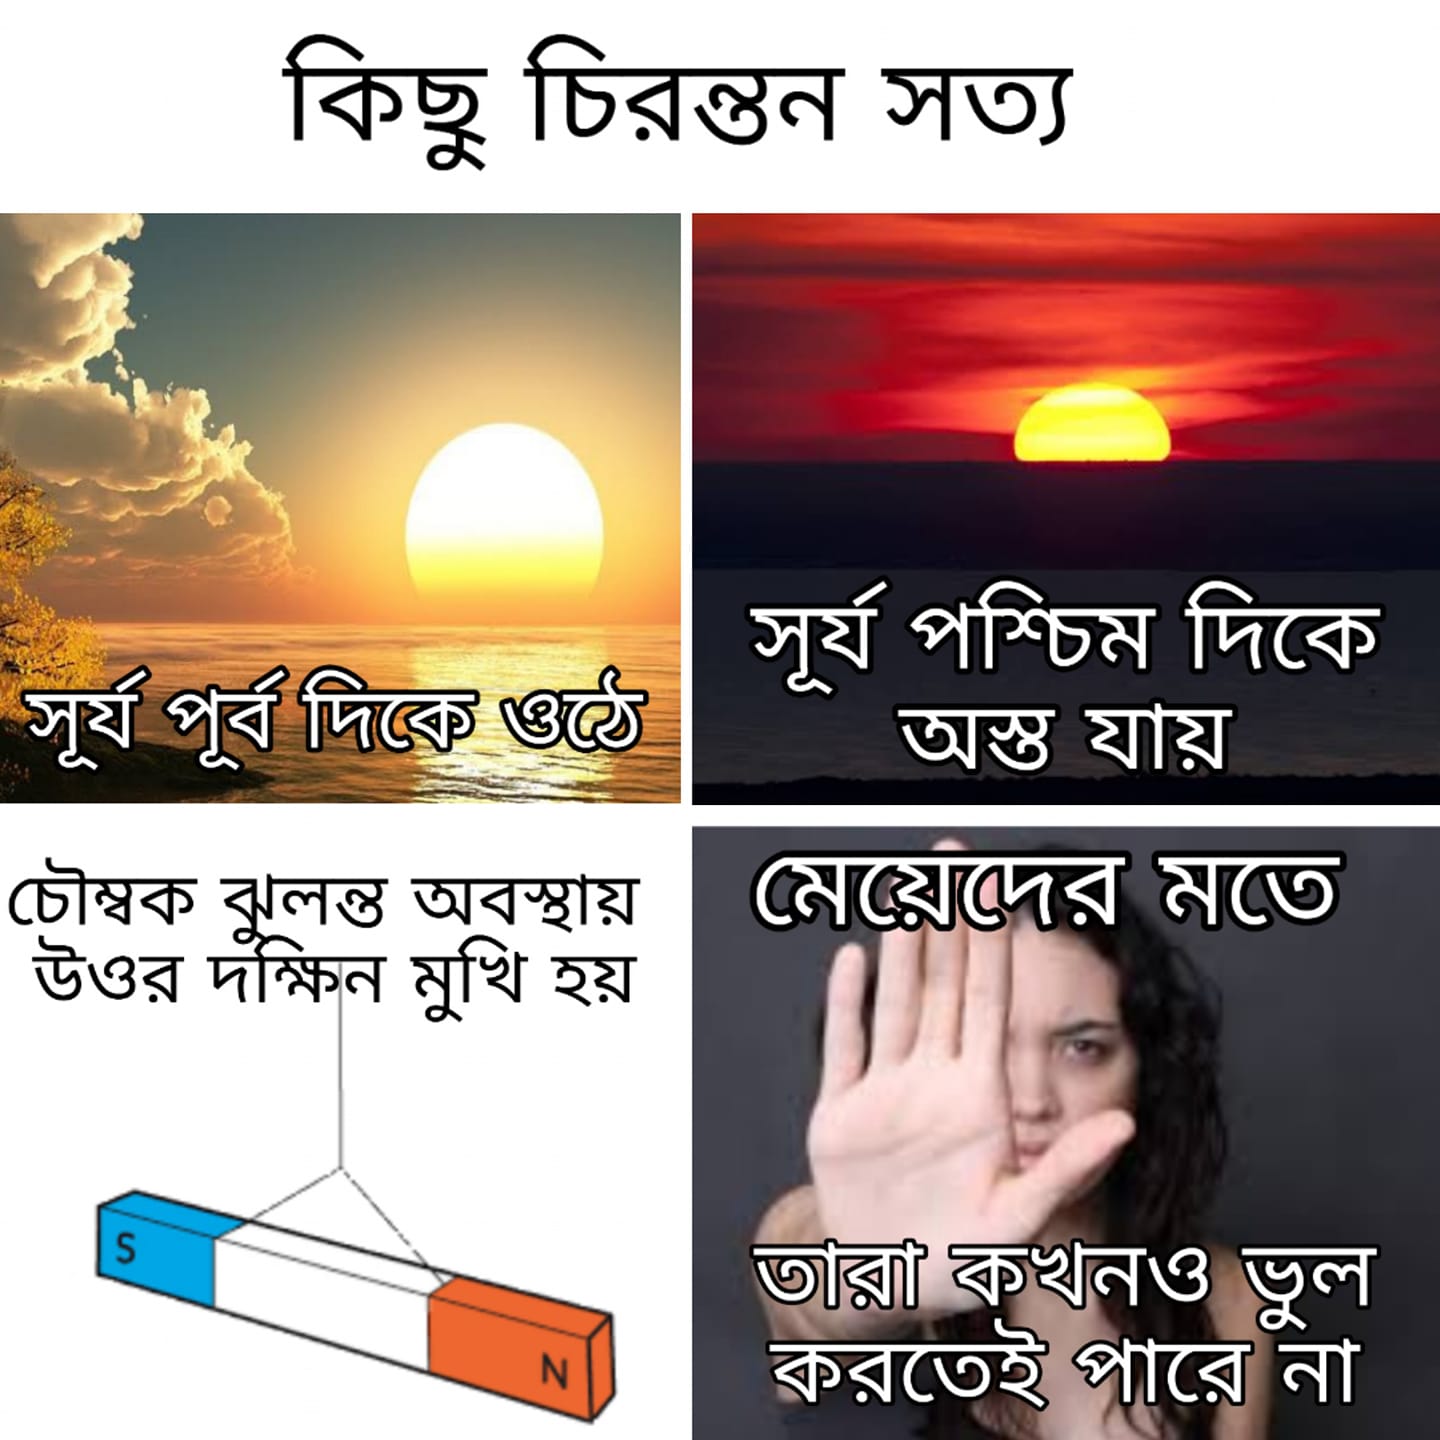
Caption: কিছু চিরন্তন সত্য     সুর্য পুর্ব দিকে ওঠে    সুর্য পশ্চিম দিকে অস্ত যায়     চৌম্বক ঝুলন্ত অবস্থায় উত্তর দক্ষিন মুখি হয়      মেয়েদের মতে    তারা কখনও ভুল করতেই পারে না
Label: hate